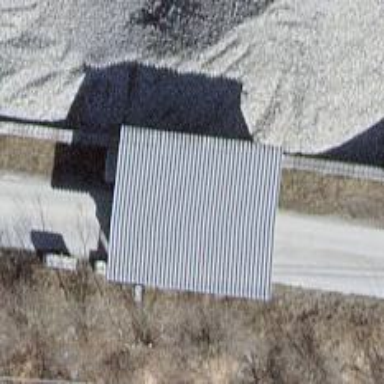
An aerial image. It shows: Lift gate barrier.